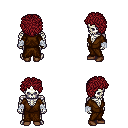
a pixel art fantasy rpg character, male body template, skeleton, brown robe, magenta pants, brunette curly afro hairstyle, white cloth bandages, brown shoes, four views (front, back, left, right), 2x2 character sprite sheet, small pixel art, hard edges, no anti-aliasing